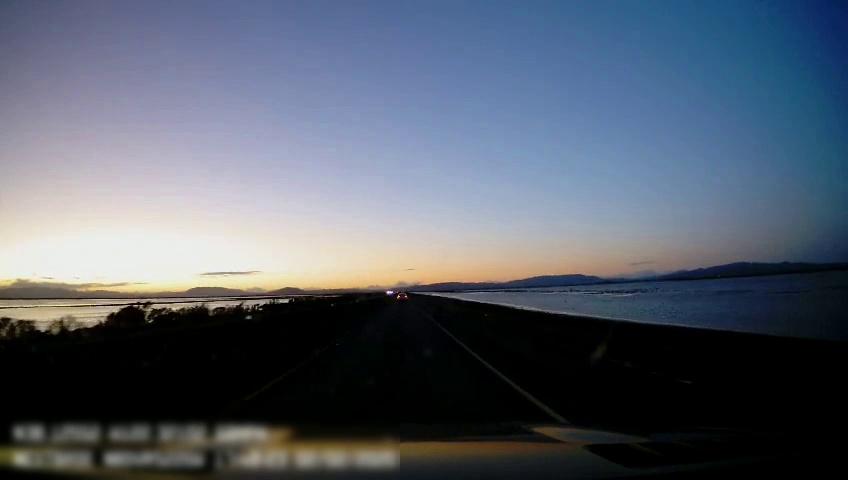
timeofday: Dusk/Dawn/Twilight
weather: Sunny
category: Drivable Space
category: Vehicles | Car
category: Lanes | Current Lane
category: Lanes | Current Lane